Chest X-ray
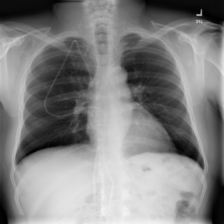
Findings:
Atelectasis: negative
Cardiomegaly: negative
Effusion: negative
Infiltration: negative
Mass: negative
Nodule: negative
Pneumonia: negative
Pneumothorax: negative
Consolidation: negative
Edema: negative
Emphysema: negative
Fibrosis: negative
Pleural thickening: negative
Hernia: negative